九年级 · 变换几何
如图 1, 将正方体骰子放置于水平桌面上(相对面上的点数分别为 1 和 6,2 和 5,3 和 4$)$, 在图 2 中, 将骰子向右翻滚 $90^{\circ}$, 然后在桌面上按顺时针方向旋转 $90^{\circ}$, 则完成一次变换. 若骰子的初始位置为图 1 所示的状态, 那么按上述规则连续完成 2017 次变换后, 骰子朝上一面的点数是

$(\quad)$

图1

图2
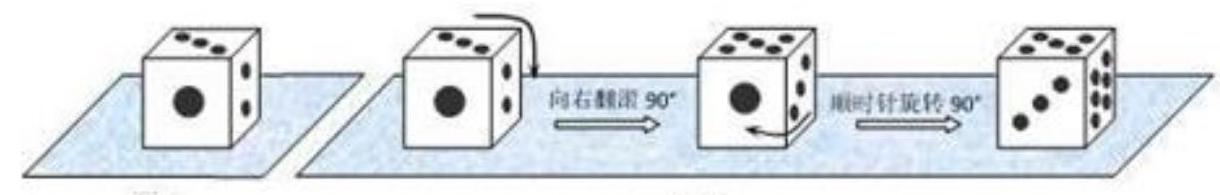
A. 6
B. 5
C. 3
D. 1
答案: B
解析: 因圆柱的展开面为长方形, $A C$ 展开应该是两线段, 且有公共点 $C$.

故选 $A$.